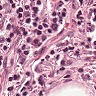
Metastatic tissue present: no